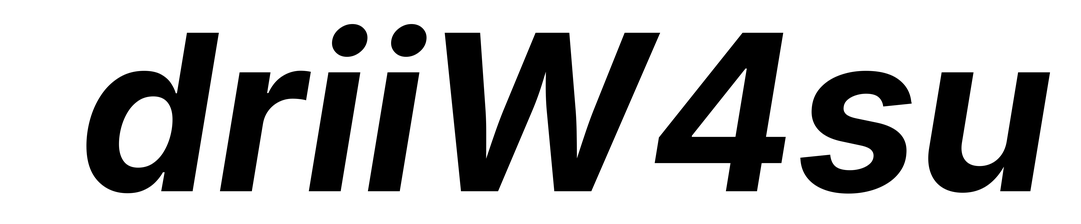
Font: Inter-Italic_Bold_Italic